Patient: sex M, age 74
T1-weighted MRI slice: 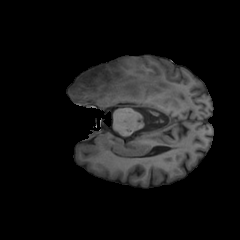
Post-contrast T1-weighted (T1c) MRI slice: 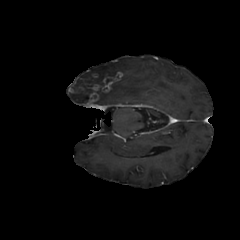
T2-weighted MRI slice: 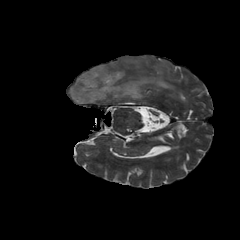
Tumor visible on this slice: yes
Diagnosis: Glioblastoma, IDH-wildtype
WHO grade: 4